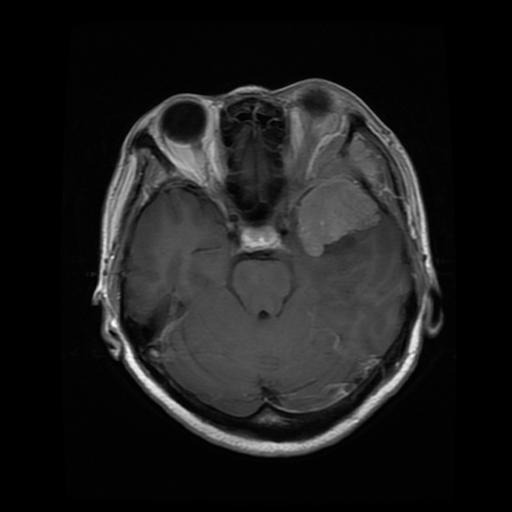
Label: meningioma